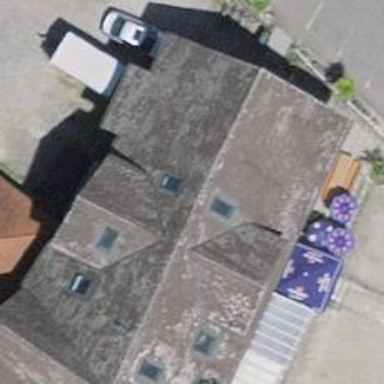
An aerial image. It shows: Restaurant.